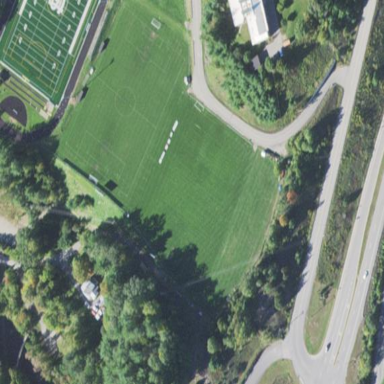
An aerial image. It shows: Grass pitch for soccer and field hockey.